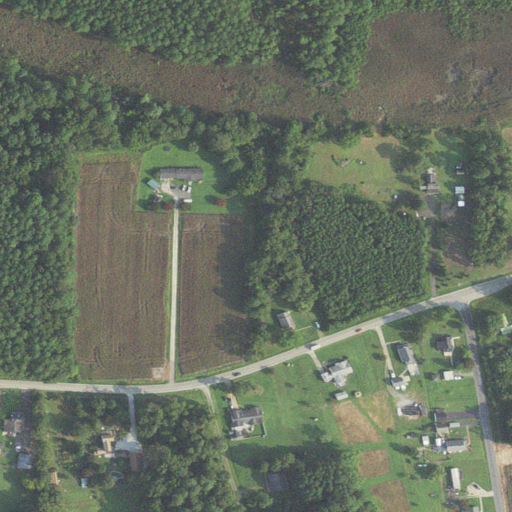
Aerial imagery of cape in Virginia named Guinea Neck containing woody wetlands, open development, cultivated crops, evergreen forest, mixed forest, low intensity development, and medium intensity development